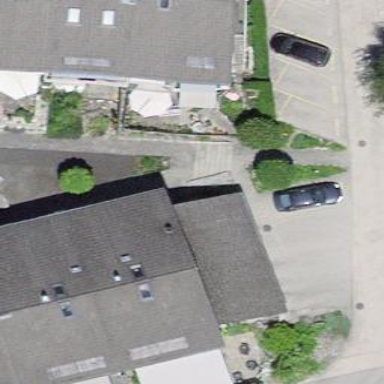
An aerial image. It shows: View of roof of building.